Question: I have an html page that has borders around, but when I use the MPDF, he breaks a div and not puts border above or down of the broken div, does anyone know how to fix it, or let each page with border around?
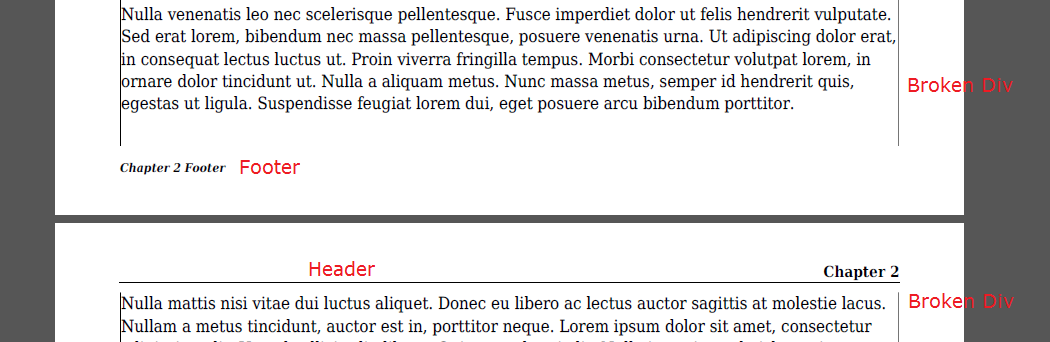
Answer: Perhaps you could try a hack using watermarks:
<URL>
A full page square image used as watermark could work. I know, a bit triky, but sometimes MPDF turns weird when facing some problems... :/
A better answerd would be wellcome. Here is the sampl code available in the MPDF examples directory, related to watermarks:
'''
<?php
$html = '
<h1>mPDF</h1>
<h2>Watermarks</h2>
<p>P: Nulla felis erat, imperdiet eu, ullamcorper non, nonummy quis, elit. Suspendisse potenti. Ut aeros at ligula vehicula pretium. Maecenas feugiat pede vel risus. Nulla et lectus. Fusce eleifend neque sit amet erat. Integer consectetuer nulla non orci. Morbi feugiat pulvinar dolor. Cras odio. Donec mattis, nisi id euismod auctor, neque metus pellentesque risus, at eleifend lacus sapien et risus. Phasellus metus. Phasellus feugiat, lectus ac aliquam molestie, leo lacus tincidunt turpis, vel aliquam quam odio et sapien. Mauris ante pede, auctor ac, suscipit quis, malesuada sed, nulla. Integer sit amet odio sit amet lectus luctus euismod. Donec et nulla. Sed quis orci.</p>
<hr />
<div>DIV: Proin aliquet lorem id felis. Curabitur vel libero at mauris nonummy tincidunt. Donecimperdiet. Vestibulum sem sem, lacinia vel, molestie et, laoreet eget, urna. Curabitur viverra faucibus pede. Morbi lobortis. Donec dapibus. Donec tempus. Ut arcu enim, rhoncus ac, venenatis eu, porttitor mollis, dui. Sed vitae risus. In elementum sem placerat dui. Nam tristique eros in nisl. Nulla cursus sapien non quam porta porttitor. Quisque dictum ipsum ornaretortor. Fusce ornare tempusenim. </div>
<div>DIV: Proin aliquet lorem id felis. Curabitur vel libero at mauris nonummy tincidunt. Donecimperdiet. Vestibulum sem sem, lacinia vel, molestie et, laoreet eget, urna. Curabitur viverrafaucibus pede. Morbi lobortis. Donec dapibus. Donec tempus. Ut arcu enim, rhoncus ac, venenatis eu, porttitor mollis, dui. Sed vitae risus. In elementum sem placerat dui. Nam tristique eros in nisl. Nulla cursus sapien non quam porta porttitor. Quisque dictum ipsum ornaretortor. Fusce ornare tempusenim. </div>
<blockquote>Blockquote: Maecenas arcu justo, malesuada eu, dapibus ac, adipiscing vitae, turpis. Fusce mollis. Aliquam egestas. In purus dolor, facilisis at, fermentum nec, moestie et, metus. Maecenas arcu justo, malesuada eu, dapibus ac, adipiscing vitae, turpis. Fusce mollis. liquam egestas. In purus dolor, facilisis at, fermentum nec, molestie et, metus.</blockquote>
<address>Address: Vestibulum feugiat, orci at imperdiet tincidunt, mauris erat facilisis urna, sagittis ultricies dui nisl et lectus. Sed lacinia, lectus vitae dictum sodales, elit ipsum ultrices orci, non euismod arcu diam non metus </address>
';
//==============================================================
//==============================================================
//==============================================================
include("../mpdf.php");
$mpdf=new mPDF('c');
$mpdf->SetDisplayMode('fullpage');
$mpdf->SetWatermarkText('DRAFT');
$mpdf->watermark_font = 'DejaVuSansCondensed';
$mpdf->showWatermarkText = true;
$mpdf->WriteHTML($html);
$mpdf->AddPage();
$mpdf->SetWatermarkImage('tiger.wmf', 1, '', array(160,10));
$mpdf->showWatermarkImage = true;$mpdf->WriteHTML('<h2>Using a Watermark as a Header</h2>');
$mpdf->WriteHTML($html);
$mpdf->AddPage();
$mpdf->SetWatermarkImage('tiger.wmf', 0.15, 'F');
$mpdf->WriteHTML('<h2>Using a Watermark Image as Background</h2>');
$mpdf->WriteHTML($html);
$mpdf->Output();
exit;
//==============================================================
//==============================================================
//==============================================================
?>
'''